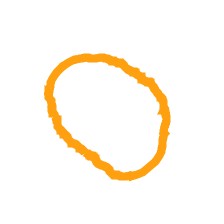
Shape: circle